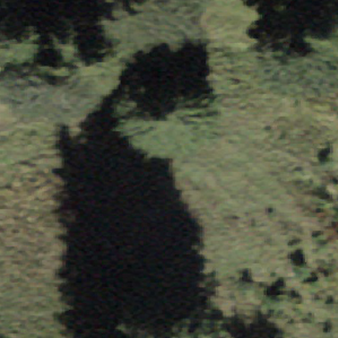
Label: other